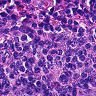
Metastatic tissue present: no